Interaction volume radius: 5 \u00c5
Interaction volume height: 10 \u00c5
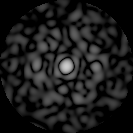
Disorder parameter: 0.8355